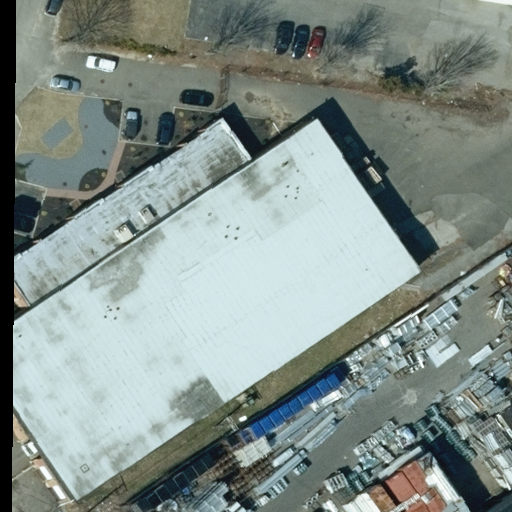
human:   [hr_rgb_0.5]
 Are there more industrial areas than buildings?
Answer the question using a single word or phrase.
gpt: no

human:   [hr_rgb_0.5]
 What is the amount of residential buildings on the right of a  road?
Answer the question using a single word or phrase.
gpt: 0

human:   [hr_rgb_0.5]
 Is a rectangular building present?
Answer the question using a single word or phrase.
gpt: yes

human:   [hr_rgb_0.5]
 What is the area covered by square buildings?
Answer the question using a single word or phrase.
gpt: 0m2

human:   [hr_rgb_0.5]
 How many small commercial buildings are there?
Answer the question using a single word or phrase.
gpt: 0

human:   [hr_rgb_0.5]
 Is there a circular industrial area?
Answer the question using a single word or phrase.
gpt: no

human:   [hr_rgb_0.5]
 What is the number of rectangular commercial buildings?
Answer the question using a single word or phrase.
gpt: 0

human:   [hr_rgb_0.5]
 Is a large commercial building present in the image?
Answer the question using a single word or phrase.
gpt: no

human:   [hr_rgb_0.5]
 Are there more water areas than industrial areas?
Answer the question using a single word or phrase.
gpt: no

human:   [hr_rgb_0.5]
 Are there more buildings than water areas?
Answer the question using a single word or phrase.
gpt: yes

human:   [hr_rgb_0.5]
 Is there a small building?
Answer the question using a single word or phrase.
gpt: yes

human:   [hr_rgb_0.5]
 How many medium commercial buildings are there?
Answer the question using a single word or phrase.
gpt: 0

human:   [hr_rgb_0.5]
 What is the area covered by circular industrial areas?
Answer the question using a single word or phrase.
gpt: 0m2

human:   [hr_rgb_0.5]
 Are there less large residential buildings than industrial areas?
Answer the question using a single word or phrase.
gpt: yes

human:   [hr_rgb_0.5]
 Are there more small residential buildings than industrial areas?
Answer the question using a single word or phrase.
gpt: no

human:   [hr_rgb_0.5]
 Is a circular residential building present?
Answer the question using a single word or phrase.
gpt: no

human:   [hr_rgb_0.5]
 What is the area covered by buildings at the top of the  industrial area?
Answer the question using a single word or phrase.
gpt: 0m2

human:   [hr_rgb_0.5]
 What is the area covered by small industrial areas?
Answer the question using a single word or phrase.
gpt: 0m2

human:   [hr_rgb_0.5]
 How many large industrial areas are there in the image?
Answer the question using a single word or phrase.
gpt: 1

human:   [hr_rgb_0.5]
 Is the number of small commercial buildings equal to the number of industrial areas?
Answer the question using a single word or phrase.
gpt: no

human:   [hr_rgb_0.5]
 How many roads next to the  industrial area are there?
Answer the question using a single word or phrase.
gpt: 0

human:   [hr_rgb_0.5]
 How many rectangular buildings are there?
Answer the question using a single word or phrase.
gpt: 2

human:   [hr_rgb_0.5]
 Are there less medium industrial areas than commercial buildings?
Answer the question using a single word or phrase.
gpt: no

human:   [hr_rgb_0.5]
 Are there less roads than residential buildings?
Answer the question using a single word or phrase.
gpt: no

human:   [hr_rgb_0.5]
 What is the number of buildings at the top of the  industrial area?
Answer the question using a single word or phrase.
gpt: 0

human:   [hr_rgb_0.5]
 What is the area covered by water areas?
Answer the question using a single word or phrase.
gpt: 0m2

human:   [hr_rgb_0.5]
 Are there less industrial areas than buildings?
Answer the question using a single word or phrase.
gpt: yes

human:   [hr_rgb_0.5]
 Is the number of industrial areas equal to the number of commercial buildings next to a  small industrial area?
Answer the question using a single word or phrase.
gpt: no

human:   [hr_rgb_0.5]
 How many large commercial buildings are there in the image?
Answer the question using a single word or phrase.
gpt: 0

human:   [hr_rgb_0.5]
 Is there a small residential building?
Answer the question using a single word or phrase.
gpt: no

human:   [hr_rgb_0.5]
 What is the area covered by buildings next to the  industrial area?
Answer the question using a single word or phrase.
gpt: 3651m2

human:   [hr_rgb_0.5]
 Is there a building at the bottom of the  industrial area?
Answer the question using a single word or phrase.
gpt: yes

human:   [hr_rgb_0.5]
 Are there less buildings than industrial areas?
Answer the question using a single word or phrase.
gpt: no

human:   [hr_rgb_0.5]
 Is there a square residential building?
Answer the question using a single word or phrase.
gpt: no

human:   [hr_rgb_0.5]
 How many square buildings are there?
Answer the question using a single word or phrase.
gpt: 0

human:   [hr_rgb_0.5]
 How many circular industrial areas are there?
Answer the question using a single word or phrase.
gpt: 0